Question: I started to play with Sublime Text 2 editor and it seems to be pretty cool, but there is one thing that makes me a little bit confused.
When I open a project and then I will open the files which I need to update, these files are not displayed in tabs in the top bar, as is shown in the screenshot?
How could I display them?

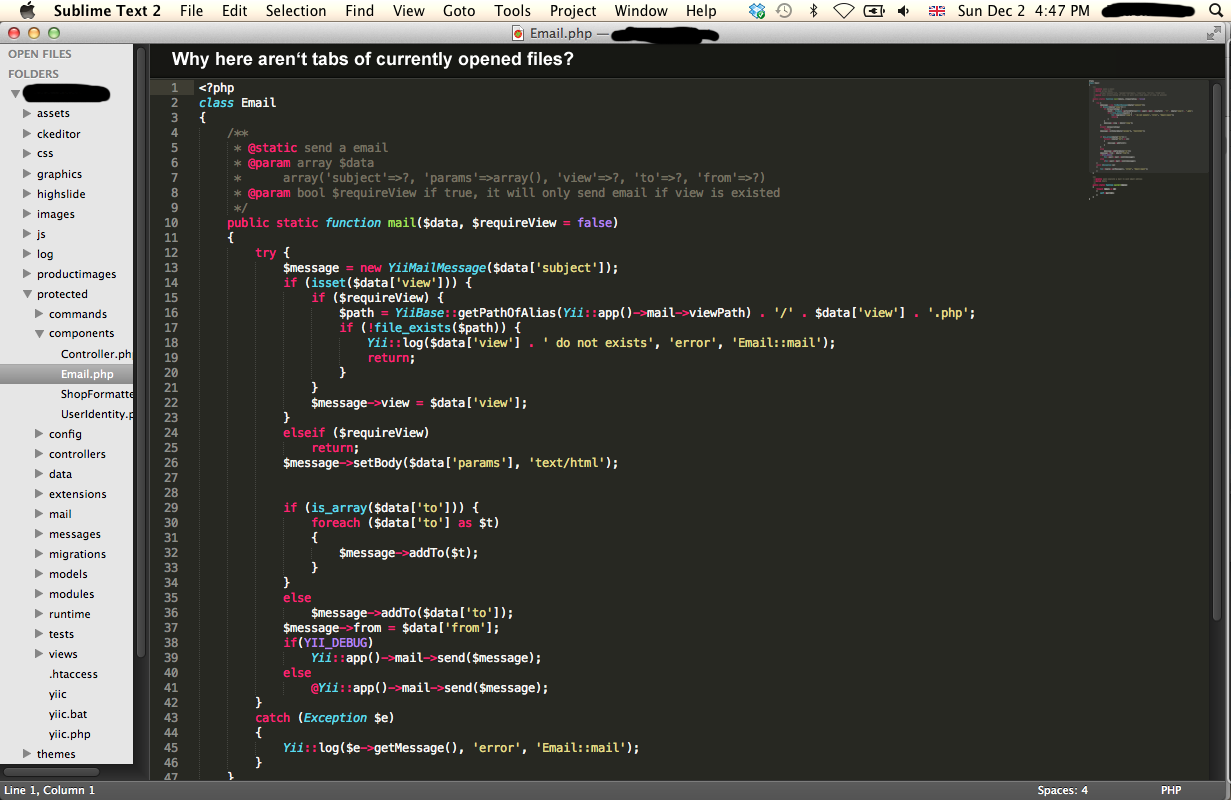
Answer: Have you actually opened the file (i.e. double clicked it from the sidebar) or are you just viewing the file preview, which by design, doesn't appear as a tab in the main window.